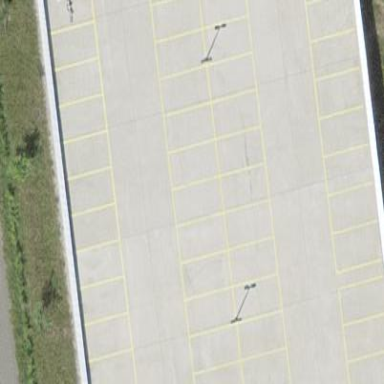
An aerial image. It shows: Rooftop parking area.